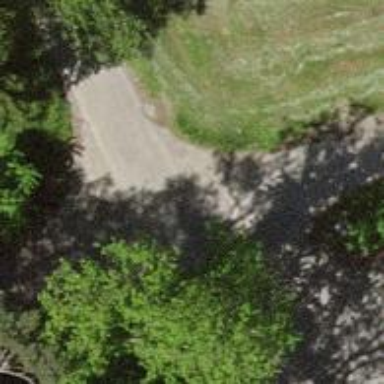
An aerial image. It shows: Unclassified paved road.